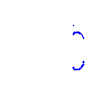
Particle: proton